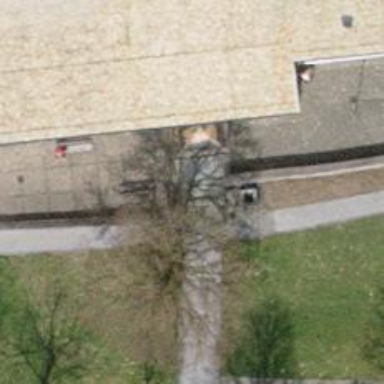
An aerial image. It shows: Set of steps on the road.